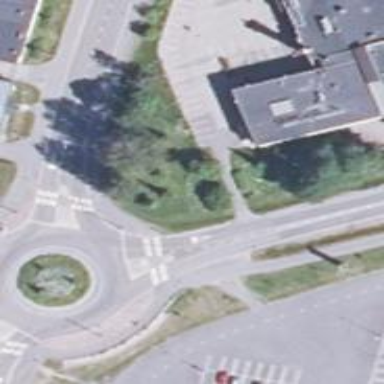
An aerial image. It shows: Road with "give way" sign.